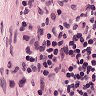
Metastatic tissue present: no